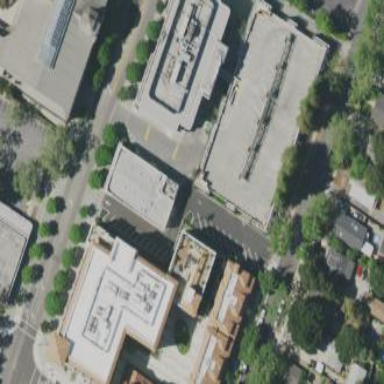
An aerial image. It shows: Clinic building that serves as healthcare center.